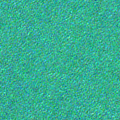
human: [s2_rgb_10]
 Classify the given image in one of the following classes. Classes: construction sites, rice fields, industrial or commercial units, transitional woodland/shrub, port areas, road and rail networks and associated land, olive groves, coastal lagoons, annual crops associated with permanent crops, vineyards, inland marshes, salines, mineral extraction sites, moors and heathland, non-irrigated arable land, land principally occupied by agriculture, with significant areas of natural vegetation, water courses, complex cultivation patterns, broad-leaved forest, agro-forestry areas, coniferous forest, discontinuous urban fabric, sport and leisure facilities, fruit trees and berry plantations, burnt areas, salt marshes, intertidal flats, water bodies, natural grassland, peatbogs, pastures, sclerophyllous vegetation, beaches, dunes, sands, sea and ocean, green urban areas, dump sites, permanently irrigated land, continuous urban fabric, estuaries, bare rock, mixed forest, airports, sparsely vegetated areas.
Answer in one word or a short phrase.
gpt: sea and ocean